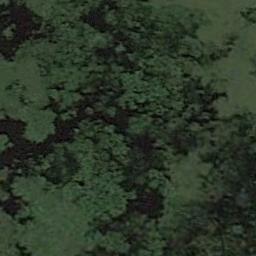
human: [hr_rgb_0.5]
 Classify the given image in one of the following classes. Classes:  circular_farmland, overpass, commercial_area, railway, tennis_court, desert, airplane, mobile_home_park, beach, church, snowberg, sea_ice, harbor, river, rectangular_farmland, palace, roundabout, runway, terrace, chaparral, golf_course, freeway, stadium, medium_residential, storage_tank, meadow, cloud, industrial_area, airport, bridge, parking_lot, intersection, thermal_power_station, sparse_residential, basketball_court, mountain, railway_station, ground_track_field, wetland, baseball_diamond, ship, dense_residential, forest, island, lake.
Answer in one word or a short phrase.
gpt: wetland